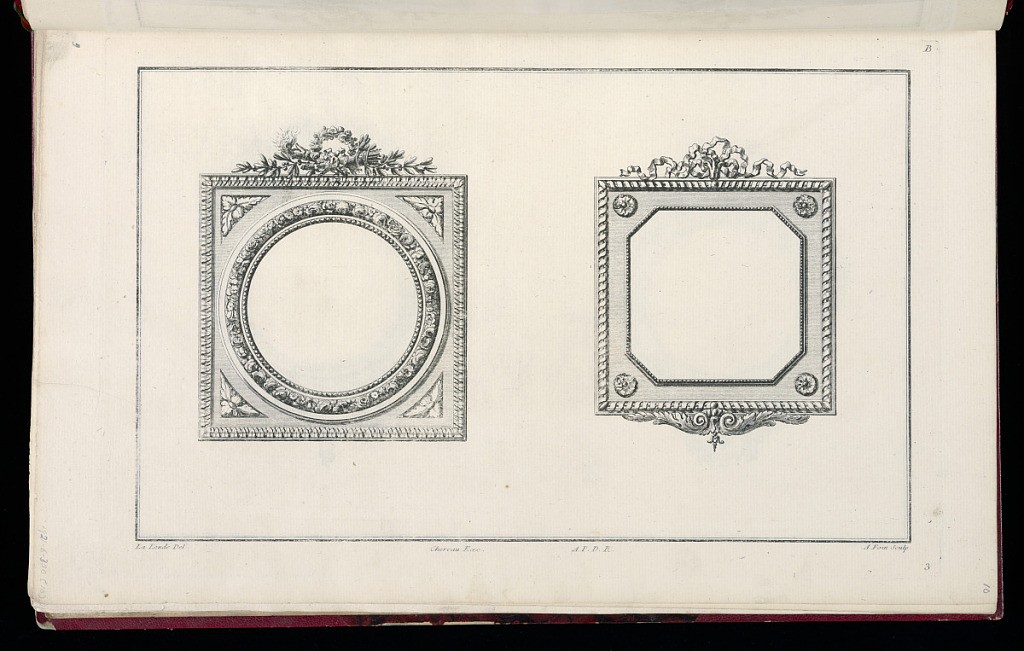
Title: Two Frame Designs
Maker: Richard de Lalonde, French, active 1780–96
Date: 1785-1788
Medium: Etching on off-white laid paper
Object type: Print
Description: Two square frame designs, arranged horizontally on the page. The frame on the left has a circular sight edge with bead course and garland of roses molding. Excised from the corners of the frame, within fluted cove molding, are triangles with leaves within. The back edge border has waterleaf and tongue ornamentation. The top of the frame features a carved torch and quiver, with a wreath of roses and branches of leaves. The frame at the right has an octagonal sight edge comprised of bead course. The interior of the frame has fluted cove carving, and rosettes in each corner. The square back edge has ribbon twist ornamentation. There is carved ornamentation at the top and bottom of the frame: at the top, a bow of ribbons; at the bottom, scrolling acanthus leaves. The plate is signed and numbered.